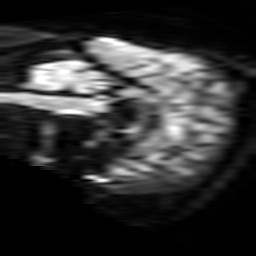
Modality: TRACE
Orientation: sagittal
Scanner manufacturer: philips
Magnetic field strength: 3 T
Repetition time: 3.763 s
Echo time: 0.06039 s